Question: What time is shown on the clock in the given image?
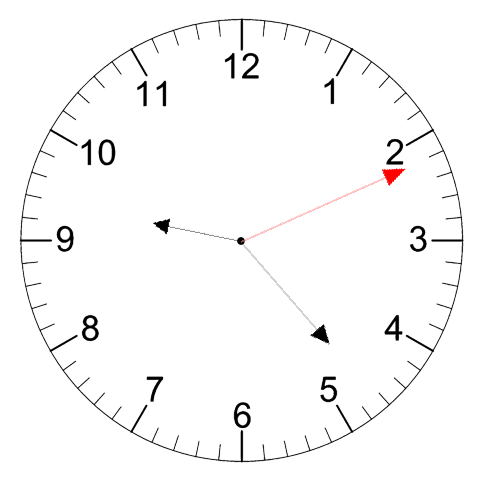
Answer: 09:23:11